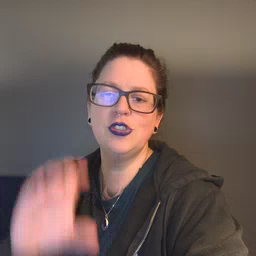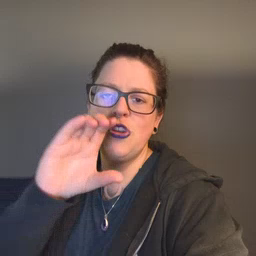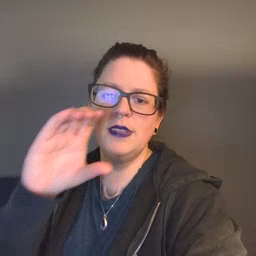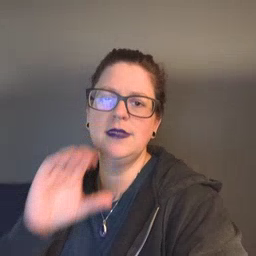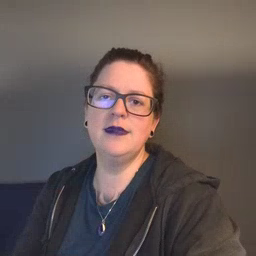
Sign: chocolate